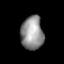
Tissue: lung
Cell type: Fibroblasts
Senescence score: 0.6598
Nuclear area (px): 741
Mean DAPI intensity: 144.862